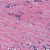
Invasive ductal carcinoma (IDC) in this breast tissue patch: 1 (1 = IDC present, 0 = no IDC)